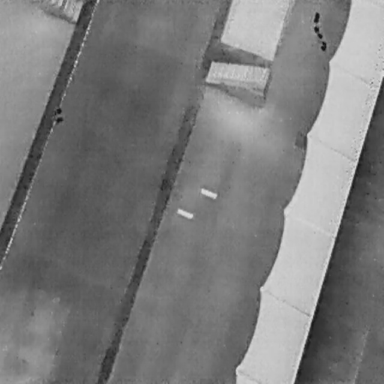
There is a Person in the infrared image.